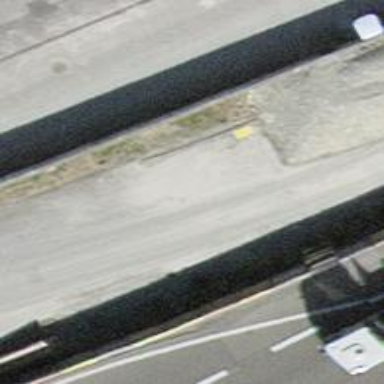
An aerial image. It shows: Asphalt cycleway on bridge.